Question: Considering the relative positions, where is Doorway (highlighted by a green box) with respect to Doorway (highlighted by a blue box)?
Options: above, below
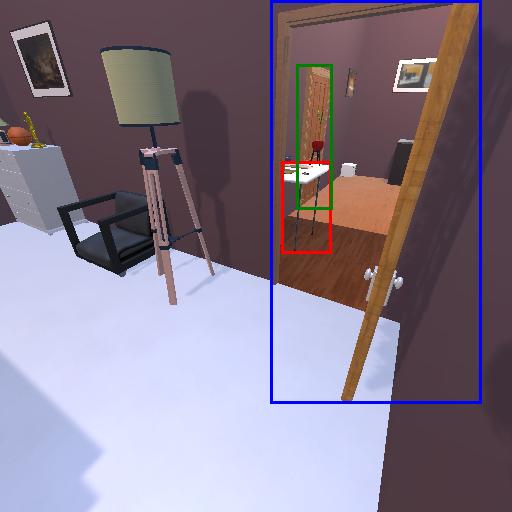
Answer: above